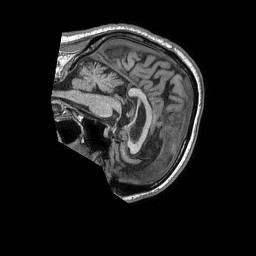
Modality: T1w
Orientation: sagittal
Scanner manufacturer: philips
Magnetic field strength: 1.5 T
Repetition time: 0.007718 s
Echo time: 0.003599 s